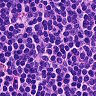
Metastatic tissue present: no